Question: I am using 'twitter-bootstrap-3' and I would like in all places where these default color <URL> override it to some other.

I wouldn't make it manually in CSS for each component I need, I would rather not go also for generation of customized bootstrap version, I would like make this change in one place, so that if I change my mind for some other color it is extremly fast to change.
I consider even brutforce replace all '#428bca' to my color. Will it work?
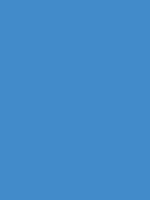
Answer: Find and replacing all the color codes would work. If you want to change a variable once and the changes to propagate through all the CSS rules you should look into SASS or LESS.